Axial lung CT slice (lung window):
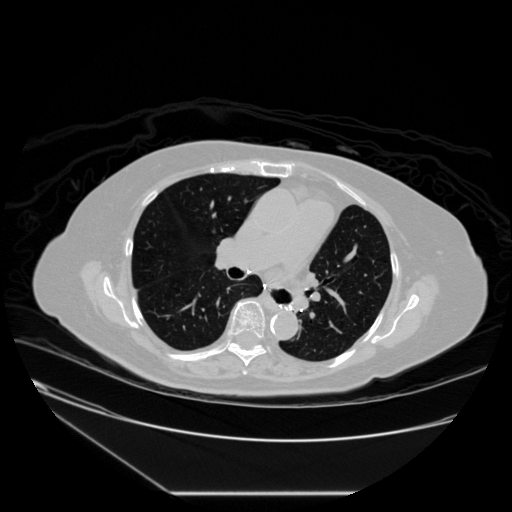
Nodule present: no